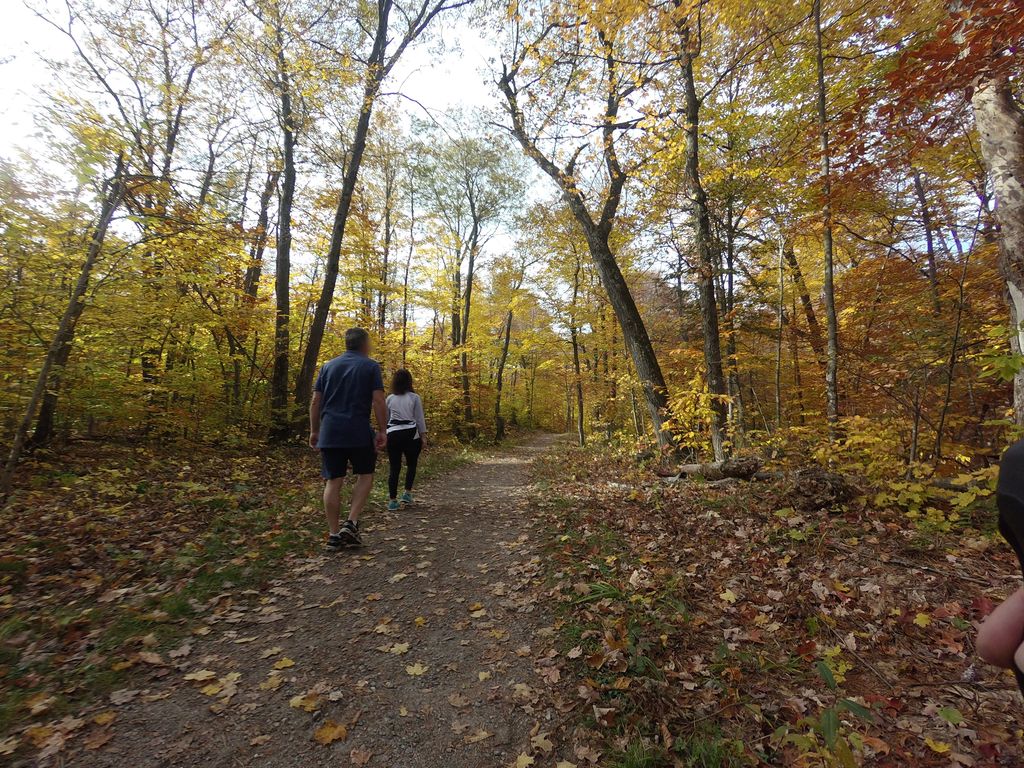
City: ottawa-gatineau